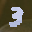
Label: 3